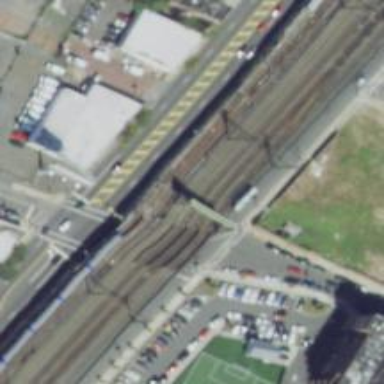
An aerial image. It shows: Electrified railway with contact line running along embankment.